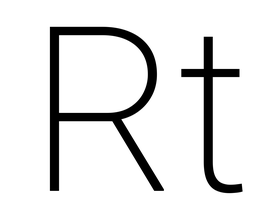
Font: Roboto_ExtraLight